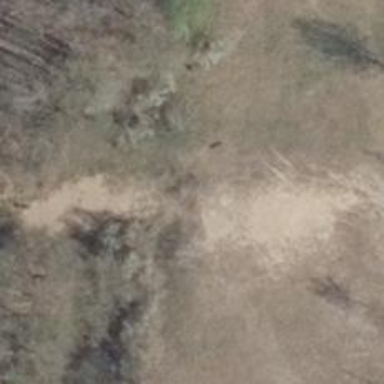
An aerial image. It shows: Sandy path.